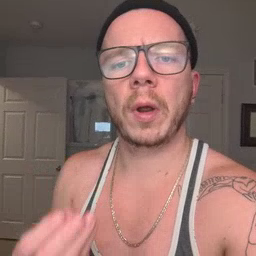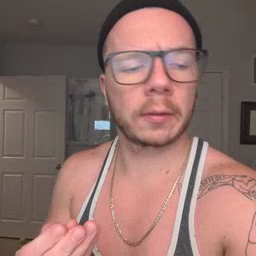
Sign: wet